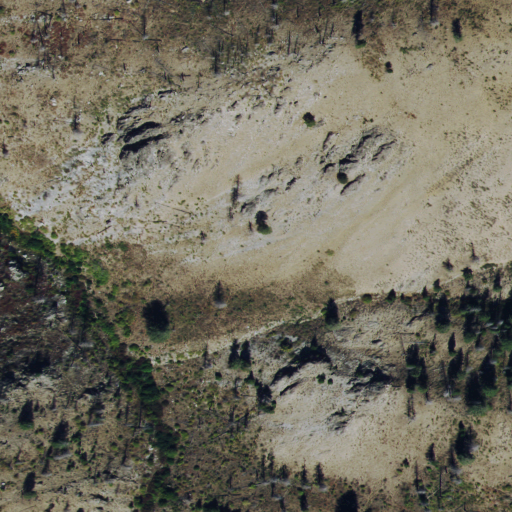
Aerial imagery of mountains in Idaho named Boise Mountains containing shrub, grassland, and evergreen forest